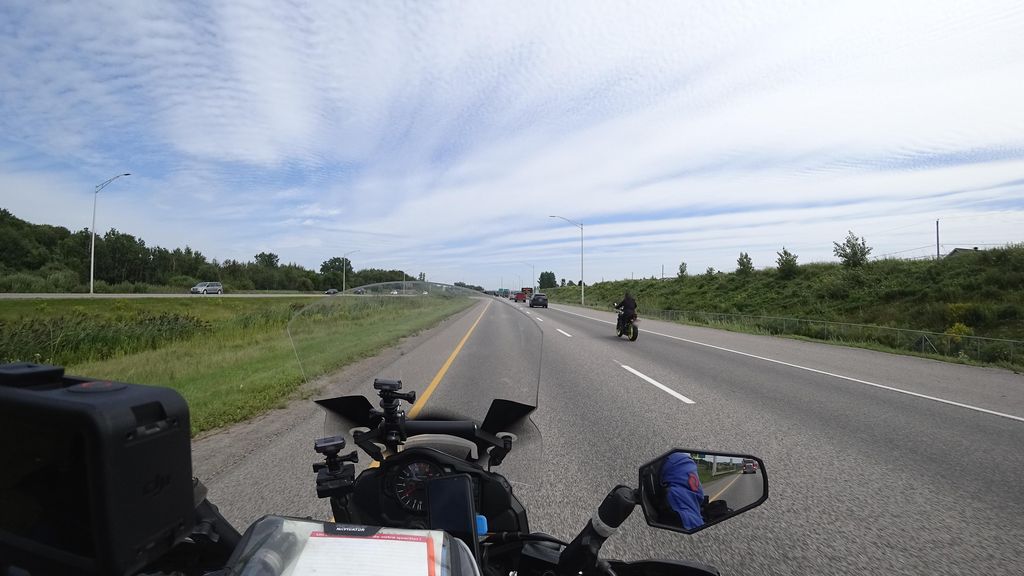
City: quebec_city